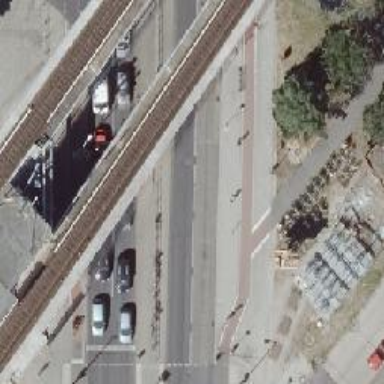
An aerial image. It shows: Public transport stop position.